Interaction volume radius: 10 \u00c5
Interaction volume height: 10 \u00c5
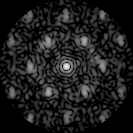
Disorder parameter: 0.4824